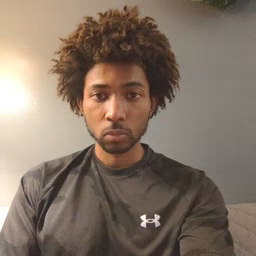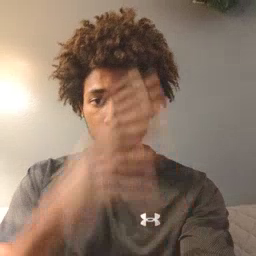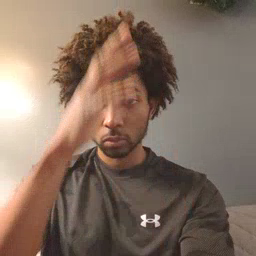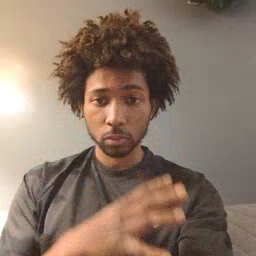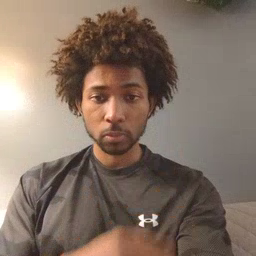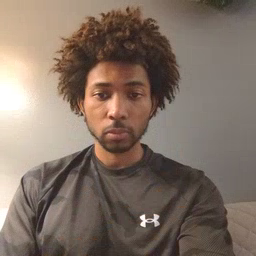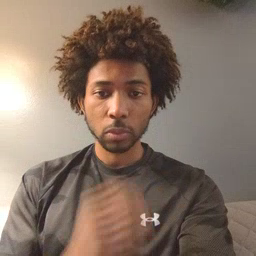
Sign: man